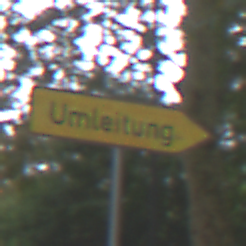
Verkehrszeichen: UmleitungswegweiserRechtsweisend
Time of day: MorningAfternoon
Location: Outdoor (Urban)
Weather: Overcast
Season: NotSpecified
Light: Natural